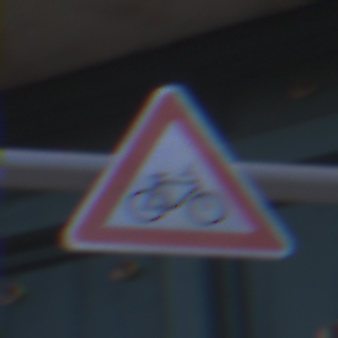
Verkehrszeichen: RadverkehrLinks
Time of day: SunriseSunset
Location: Outdoor (Urban)
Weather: Clear
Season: NotSpecified
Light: Natural